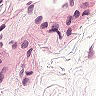
Metastatic tissue present: no